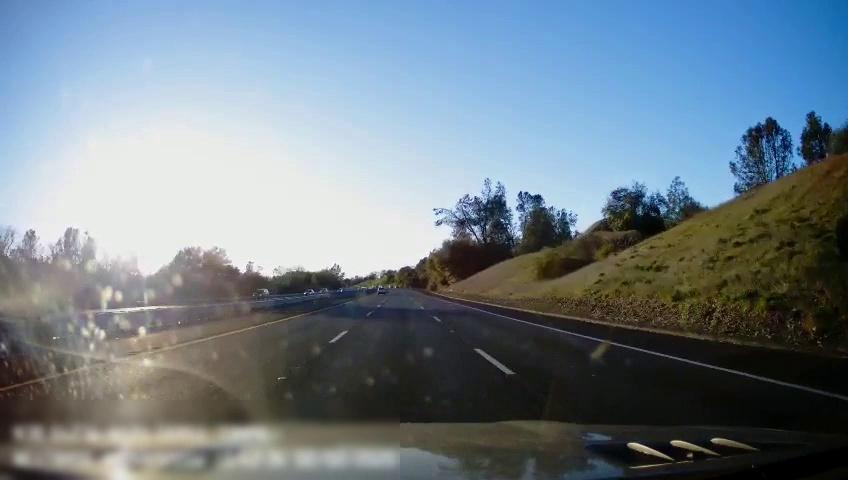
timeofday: Day
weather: Cloudy
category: Drivable Space
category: Drivable Space
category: Vehicles | Car
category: Vehicles | Car
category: Vehicles | SUV
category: Lanes | Alternate Lane
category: Lanes | Current Lane
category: Lanes | Current Lane
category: Lanes | Alternate Lane